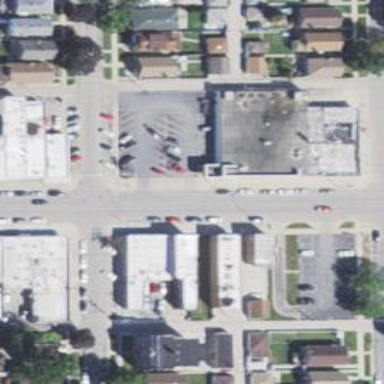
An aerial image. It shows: Pharmacy providing healthcare services.